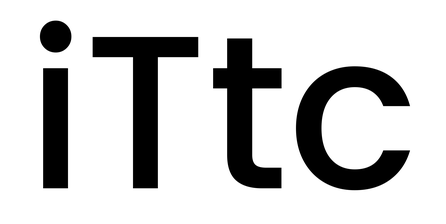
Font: Poppins-Medium